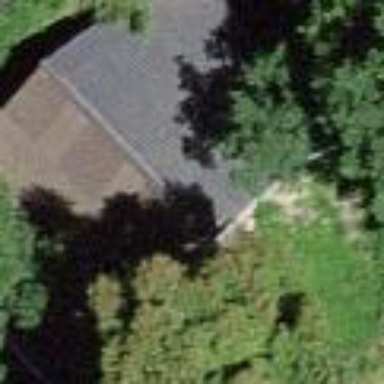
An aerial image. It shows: Cabin.